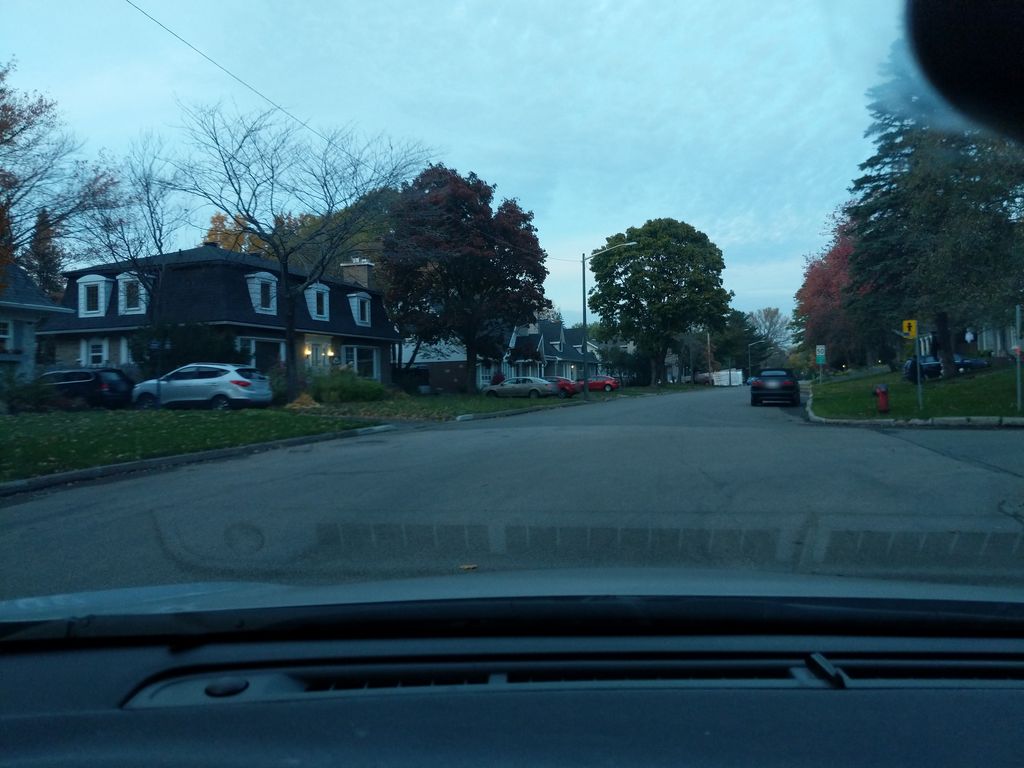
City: quebec_city